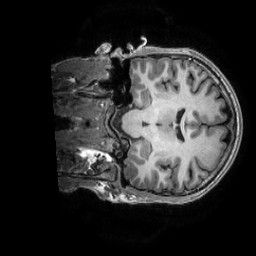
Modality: T1w
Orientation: coronal
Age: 31
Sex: male
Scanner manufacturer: ge
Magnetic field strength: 3 T
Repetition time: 0.0073 s
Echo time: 0.003 s